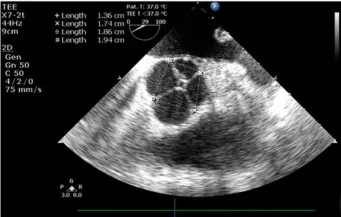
(A) Pre-operation: quadricuspid aortic valve (QAV).
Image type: radiology (ultrasound)